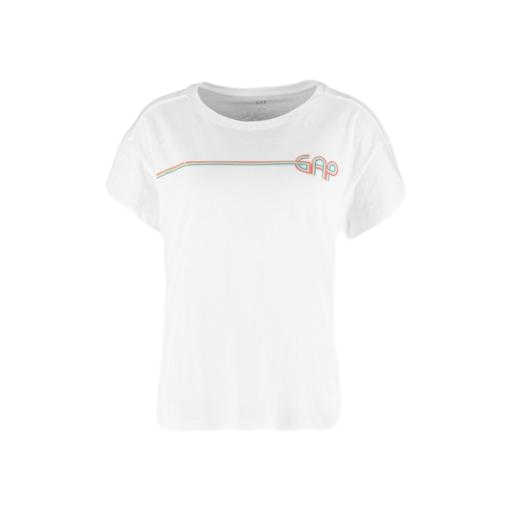
graphic t, white graphic t-shirt, t-shirt twist graphic, white background